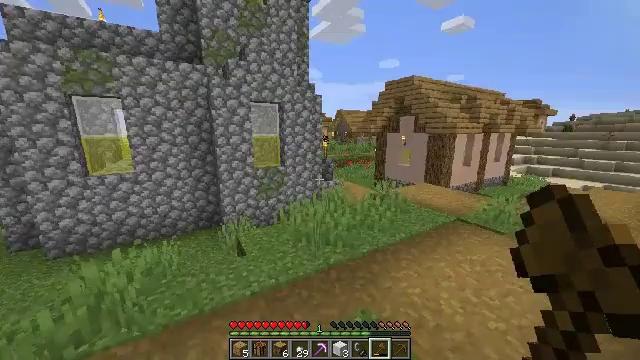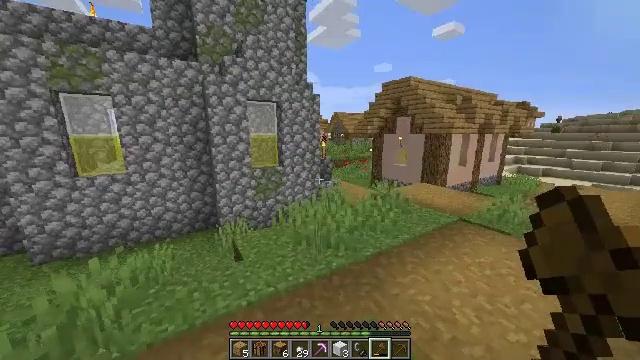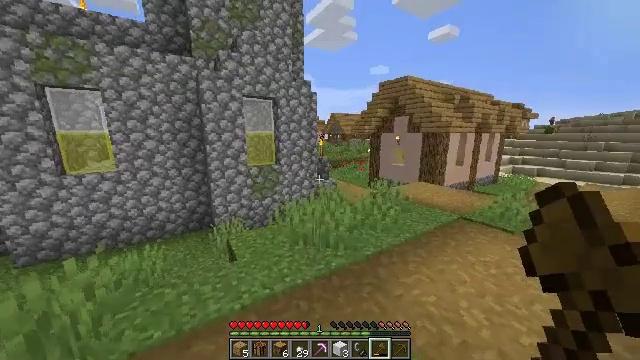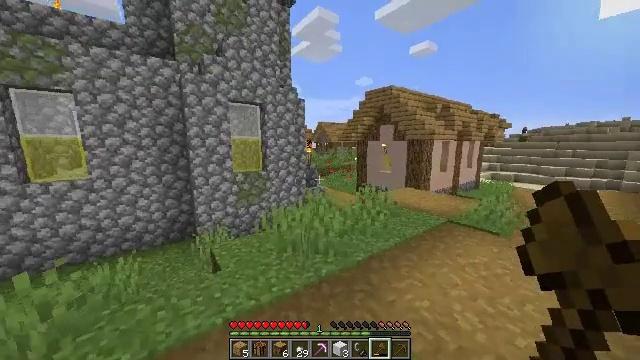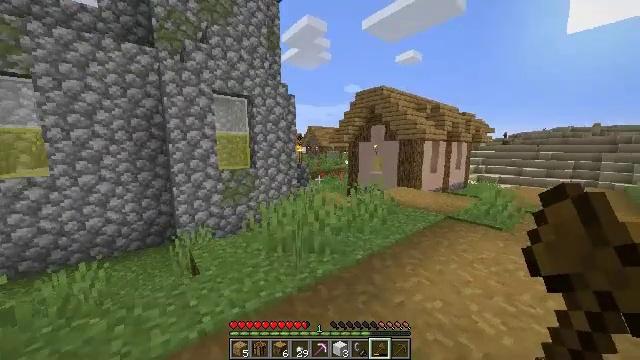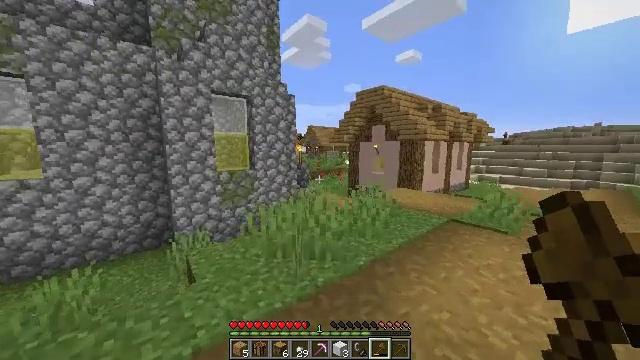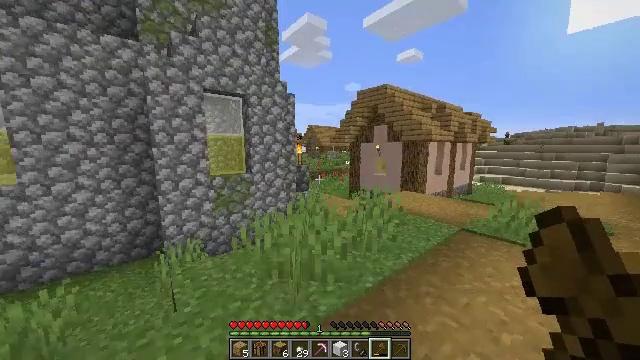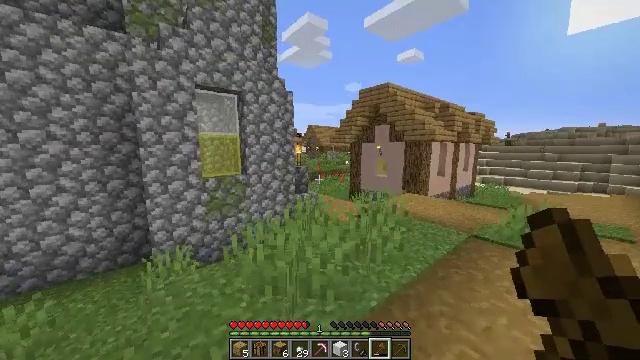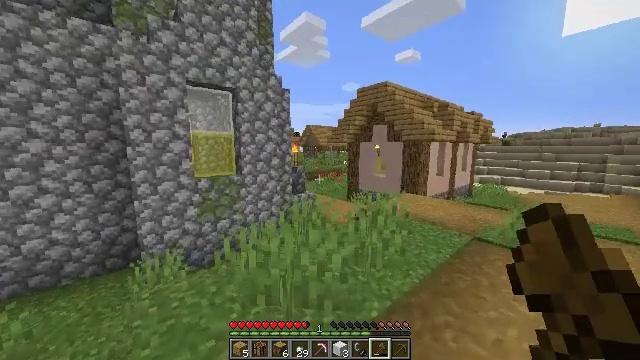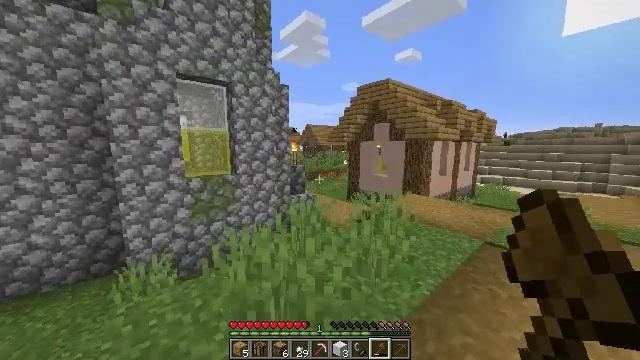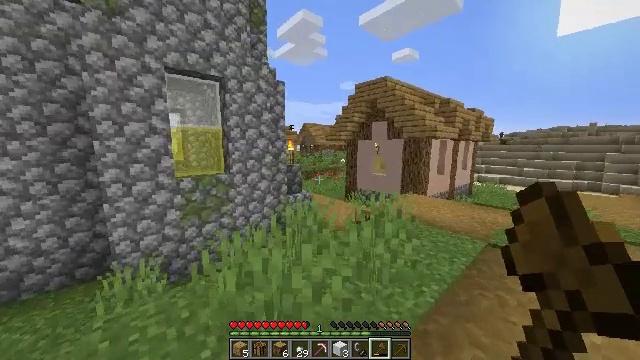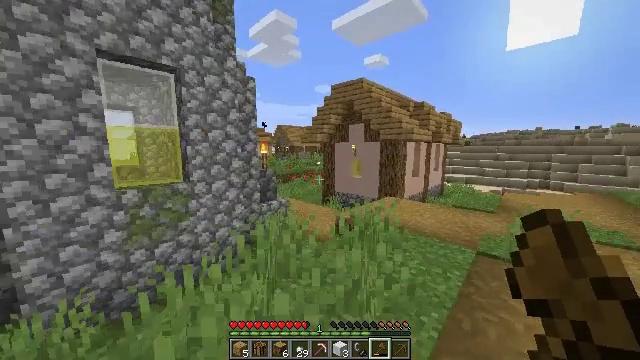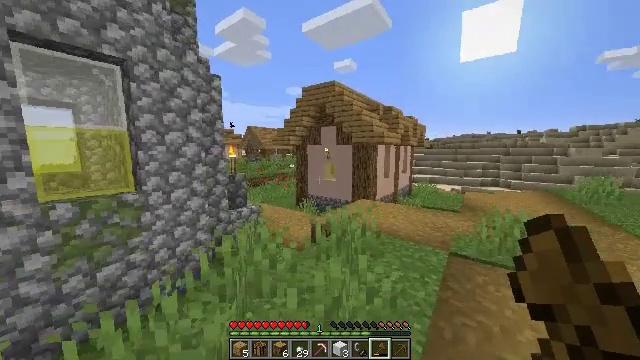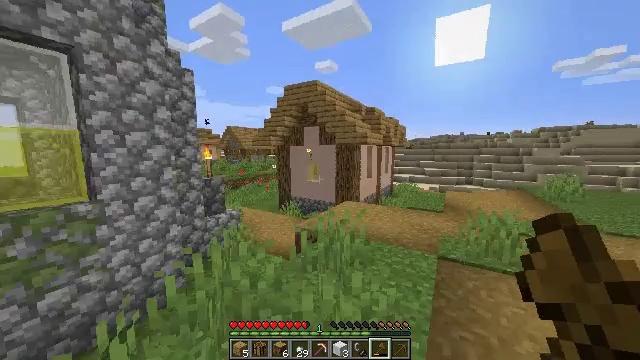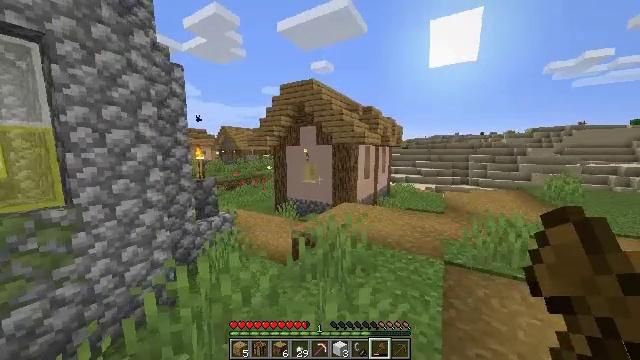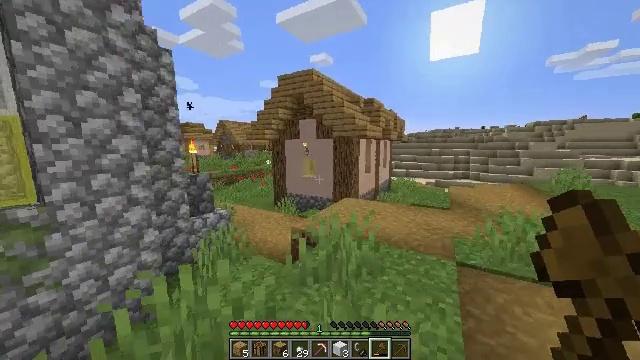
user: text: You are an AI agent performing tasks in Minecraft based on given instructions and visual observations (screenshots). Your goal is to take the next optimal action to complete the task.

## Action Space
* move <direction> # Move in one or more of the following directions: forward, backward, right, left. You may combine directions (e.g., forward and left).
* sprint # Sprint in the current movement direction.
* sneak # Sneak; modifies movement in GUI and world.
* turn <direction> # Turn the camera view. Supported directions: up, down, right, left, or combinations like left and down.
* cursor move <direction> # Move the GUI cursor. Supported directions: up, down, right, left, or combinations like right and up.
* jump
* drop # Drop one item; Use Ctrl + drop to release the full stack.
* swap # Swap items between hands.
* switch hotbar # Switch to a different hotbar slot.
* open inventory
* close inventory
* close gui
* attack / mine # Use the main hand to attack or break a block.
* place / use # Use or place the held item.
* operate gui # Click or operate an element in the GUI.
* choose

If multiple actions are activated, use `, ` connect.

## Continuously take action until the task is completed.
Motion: motion action
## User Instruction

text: Break the chest to retrieve items inside.
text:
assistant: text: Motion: move forward
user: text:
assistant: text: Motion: move forward
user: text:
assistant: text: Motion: move forward, turn right and up
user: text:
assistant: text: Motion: move forward, turn right and up
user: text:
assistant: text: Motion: move forward
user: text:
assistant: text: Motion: move forward
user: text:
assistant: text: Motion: move forward
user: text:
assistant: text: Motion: move forward
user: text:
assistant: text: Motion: move forward
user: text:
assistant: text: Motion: move forward
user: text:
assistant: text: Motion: move forward, turn right
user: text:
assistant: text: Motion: move forward, turn right
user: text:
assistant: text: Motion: move forward, turn right
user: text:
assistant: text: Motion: move forward, turn right
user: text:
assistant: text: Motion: move forward, turn down
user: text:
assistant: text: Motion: move forward, turn down
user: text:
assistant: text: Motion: move forward
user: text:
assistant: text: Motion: move forward
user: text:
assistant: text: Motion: move forward
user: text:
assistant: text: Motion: move forward
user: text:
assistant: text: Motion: move forward
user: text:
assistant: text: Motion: move forward
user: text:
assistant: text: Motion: move forward
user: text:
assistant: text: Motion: move forward
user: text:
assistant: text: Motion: move forward
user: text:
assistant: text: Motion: move forward
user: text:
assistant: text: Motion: move forward, turn left
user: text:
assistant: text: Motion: move forward, turn left
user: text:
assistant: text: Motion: move forward, turn left
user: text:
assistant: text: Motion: move forward, turn left